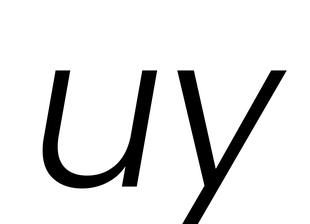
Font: Poppins-LightItalic